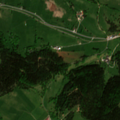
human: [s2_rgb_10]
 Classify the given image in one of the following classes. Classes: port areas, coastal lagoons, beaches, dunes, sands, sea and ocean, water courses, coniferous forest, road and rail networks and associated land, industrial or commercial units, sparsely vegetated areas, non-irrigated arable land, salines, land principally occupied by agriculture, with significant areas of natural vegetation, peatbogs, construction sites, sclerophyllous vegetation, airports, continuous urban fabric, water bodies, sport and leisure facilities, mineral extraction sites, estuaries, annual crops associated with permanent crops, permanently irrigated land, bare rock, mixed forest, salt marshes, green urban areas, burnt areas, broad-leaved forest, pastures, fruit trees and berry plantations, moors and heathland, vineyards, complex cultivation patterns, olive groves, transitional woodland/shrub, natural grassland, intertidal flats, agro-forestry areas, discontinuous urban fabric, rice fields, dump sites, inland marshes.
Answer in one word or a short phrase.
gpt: pastures, coniferous forest, mixed forest